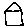
Label: house